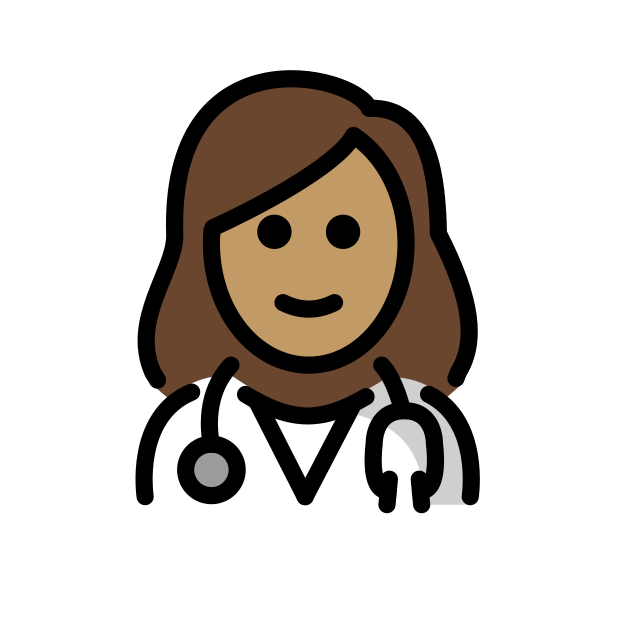
woman health worker: medium skin tone